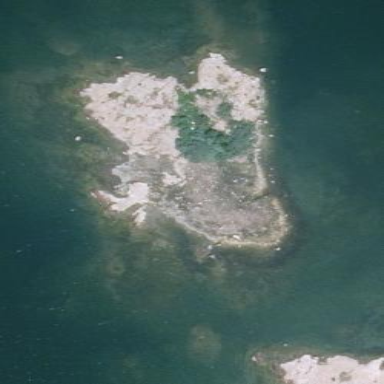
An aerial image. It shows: Islet along the natural coastline.